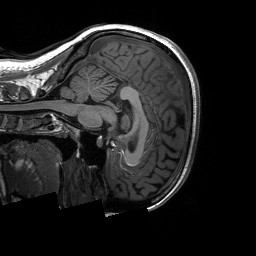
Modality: T1w
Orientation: sagittal
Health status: ill
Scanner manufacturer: siemens
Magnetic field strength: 3 T
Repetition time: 2.3 s
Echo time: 0.00226 s